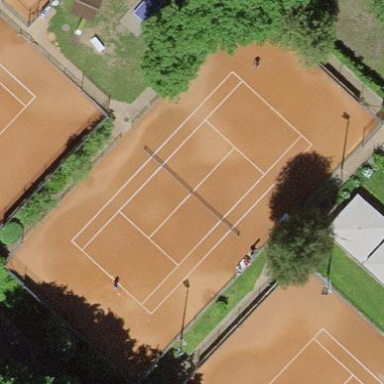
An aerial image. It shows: Tennis court with sandy surface located in pitch designated for leisure land.